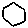
Label: hexagon